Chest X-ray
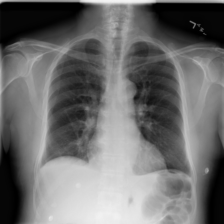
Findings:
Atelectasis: negative
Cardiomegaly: negative
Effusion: negative
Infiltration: negative
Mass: negative
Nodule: negative
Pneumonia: negative
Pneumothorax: negative
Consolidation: negative
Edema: negative
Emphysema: negative
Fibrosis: negative
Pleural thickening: negative
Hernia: negative